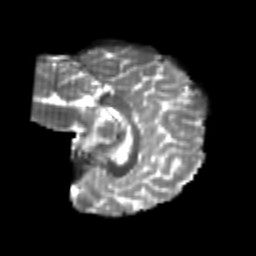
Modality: T2w
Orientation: sagittal
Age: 25
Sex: female
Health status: healthy
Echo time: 0.074 s